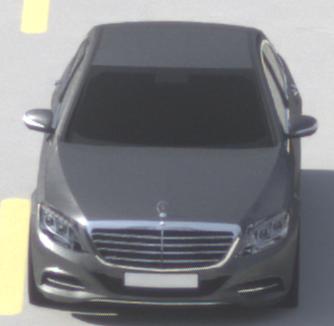
Make: Mercedes-Benz
Model: S 400 HYBRID
Detailed model: S-Class (222) Limousine
Model produced from: 2013/05
Model produced until: 2015/04
Doors: 4
Color: gray
Road condition: dry road
Daytime: morning or afternoon
Contrast: medium contrast